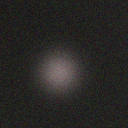
Screen state: off